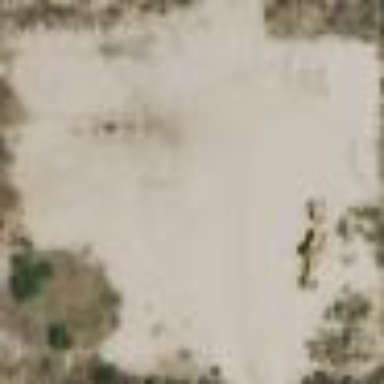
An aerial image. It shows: Wellsite with natural sand surroundings.